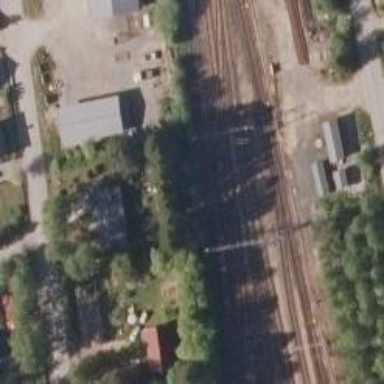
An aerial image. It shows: Railway yard in service.